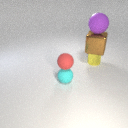
large brown metal cube above small yellow metal cylinder